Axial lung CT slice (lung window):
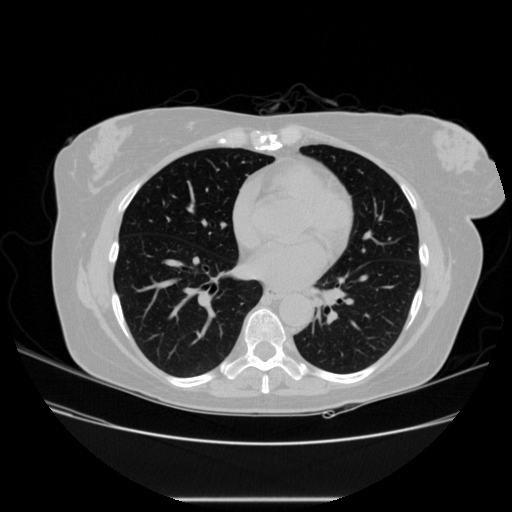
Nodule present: no